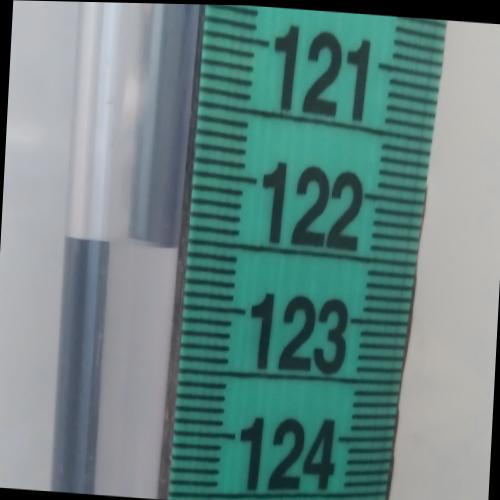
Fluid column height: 122.6 cm